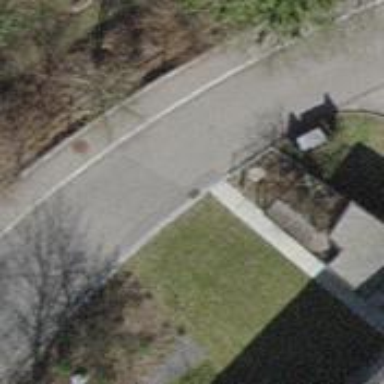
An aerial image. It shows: Residential road with asphalt surface. Sidewalk is present on the left side.